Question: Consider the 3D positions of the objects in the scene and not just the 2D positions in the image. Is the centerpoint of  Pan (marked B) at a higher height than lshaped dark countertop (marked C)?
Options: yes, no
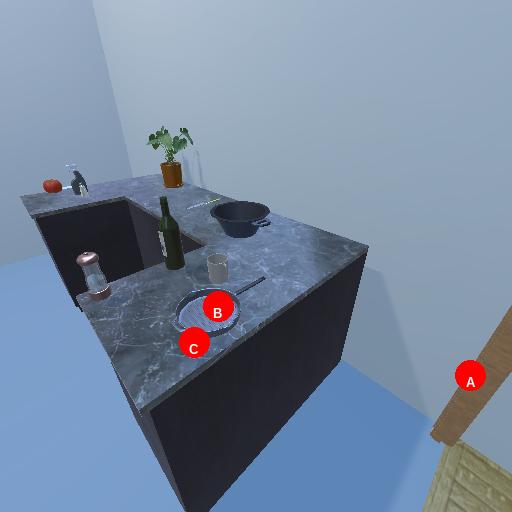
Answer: yes